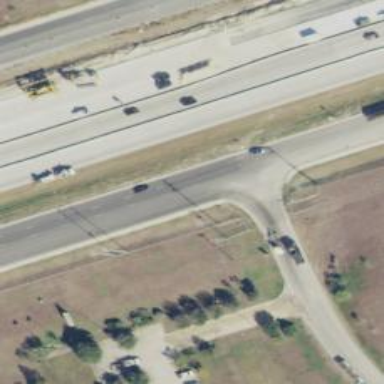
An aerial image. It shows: Secondary road with asphalt surface and frontage road.